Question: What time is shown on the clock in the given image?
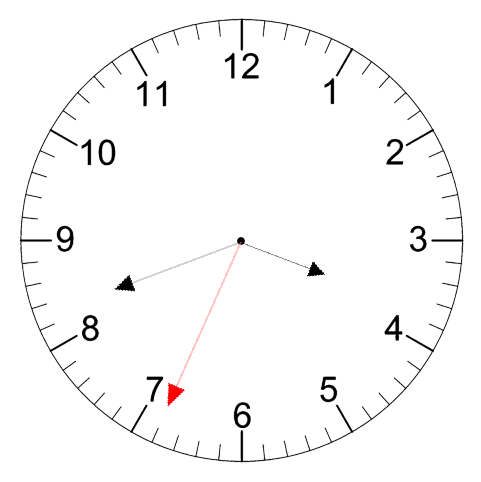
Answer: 03:41:34